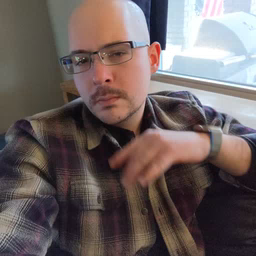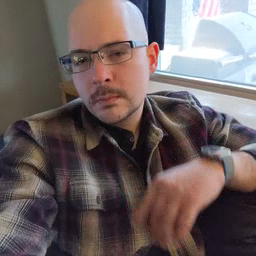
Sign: toothbrush